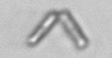
Label: Thalassionema